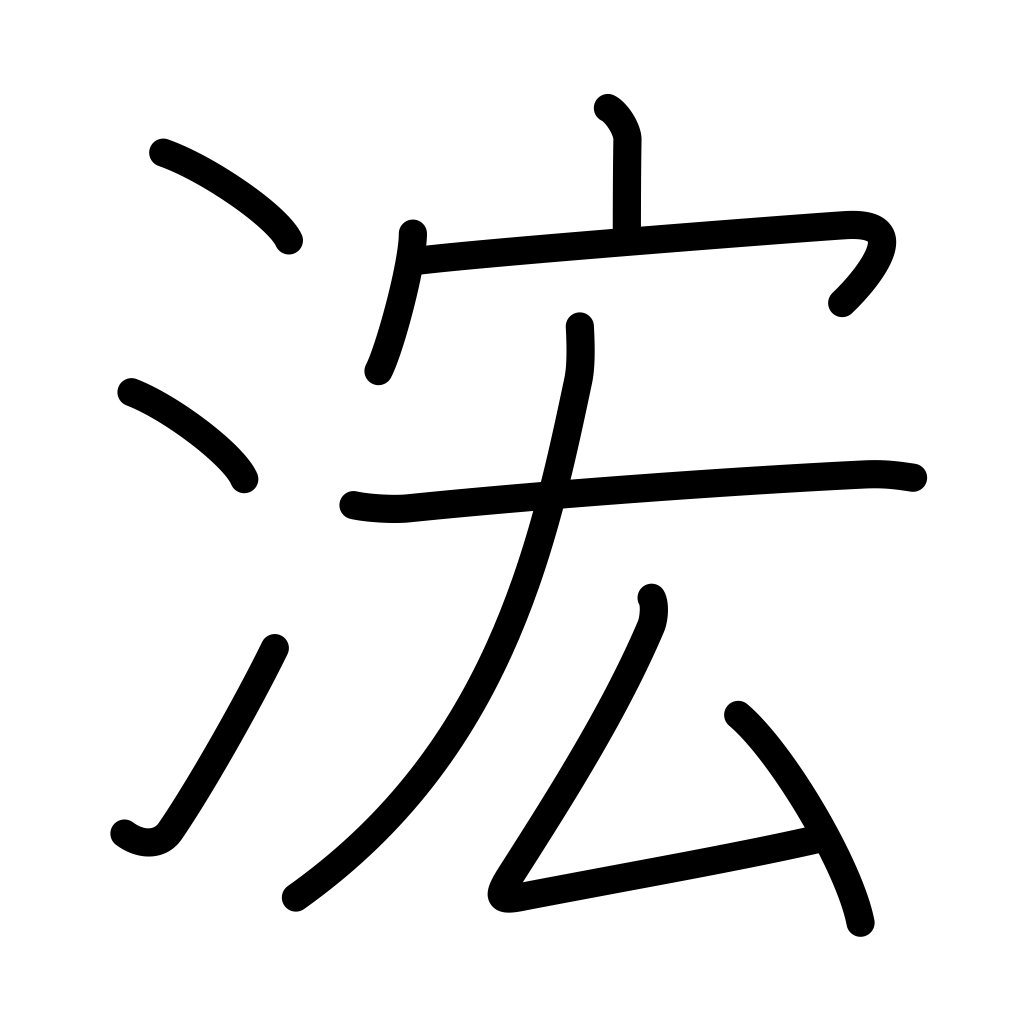
Meaning: rising waters, clear deep water